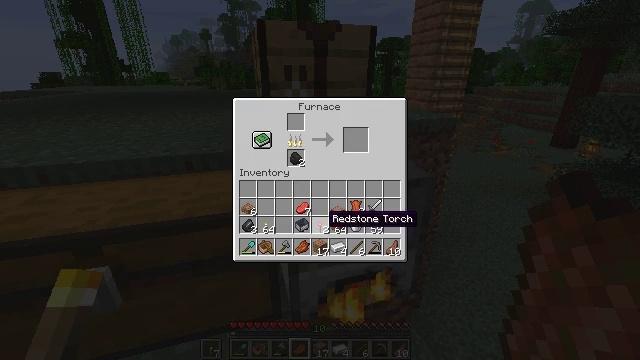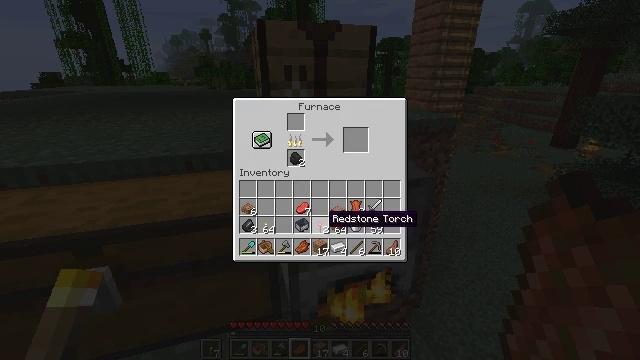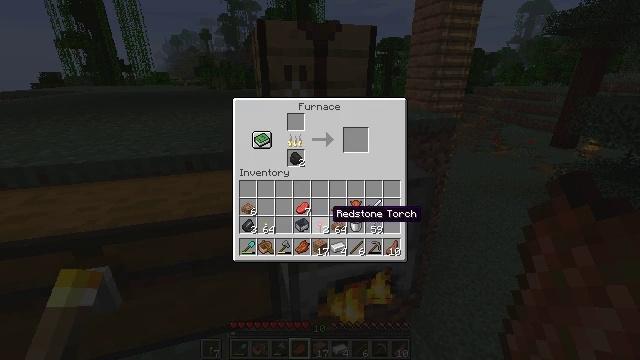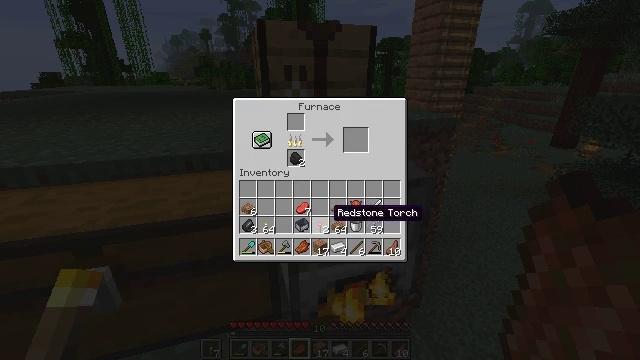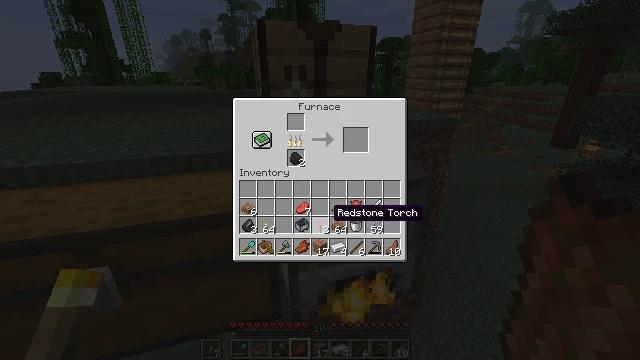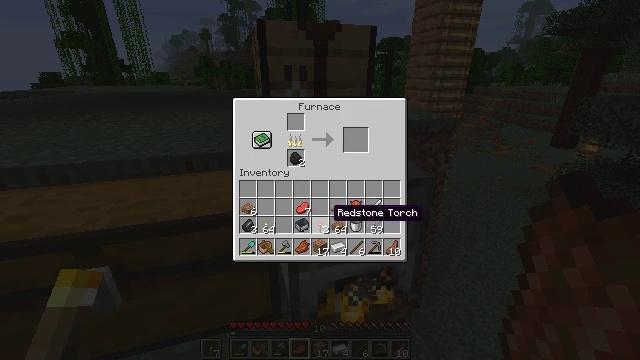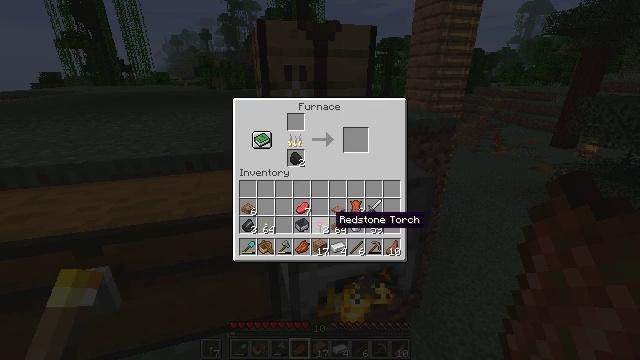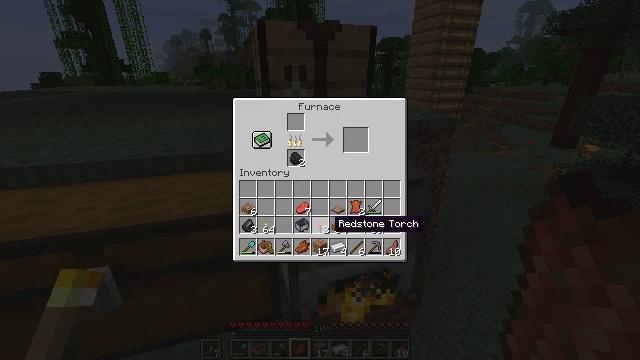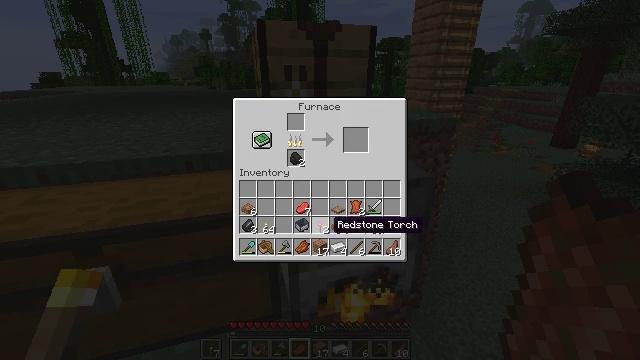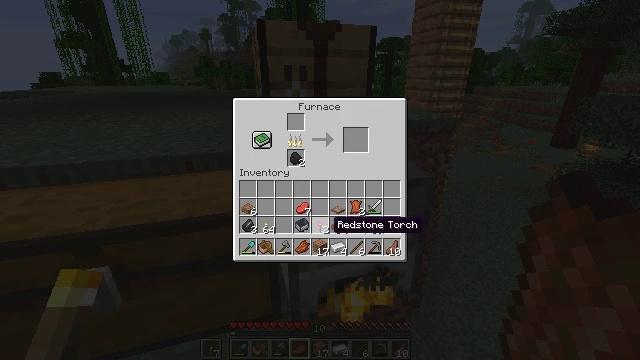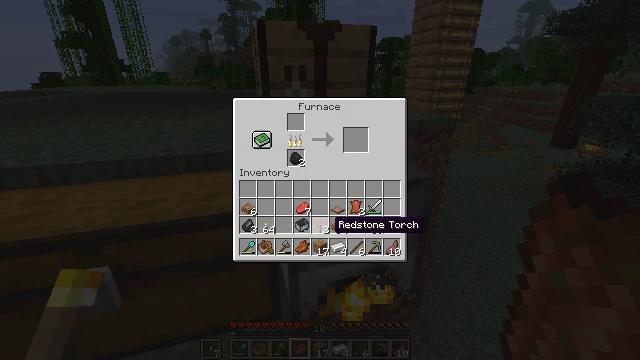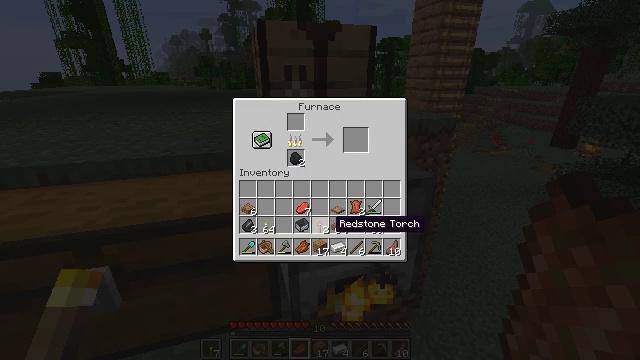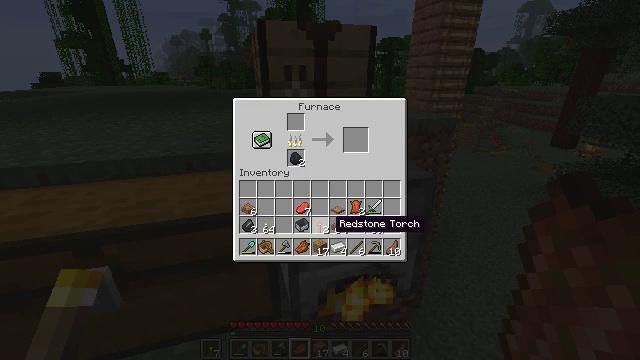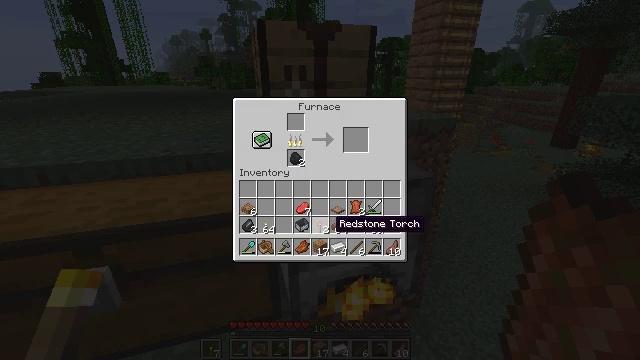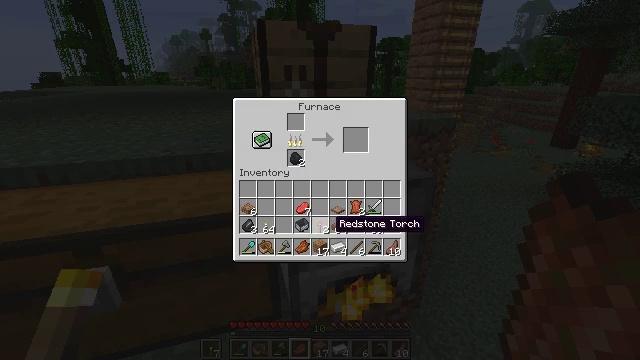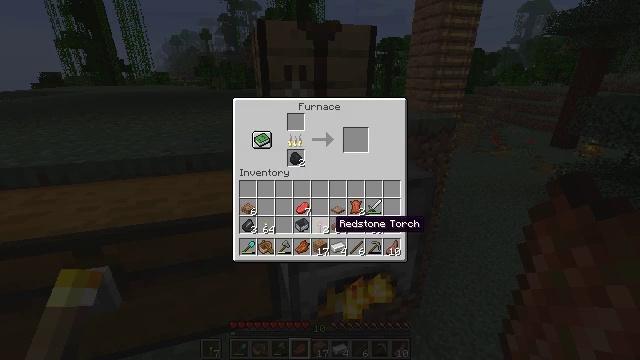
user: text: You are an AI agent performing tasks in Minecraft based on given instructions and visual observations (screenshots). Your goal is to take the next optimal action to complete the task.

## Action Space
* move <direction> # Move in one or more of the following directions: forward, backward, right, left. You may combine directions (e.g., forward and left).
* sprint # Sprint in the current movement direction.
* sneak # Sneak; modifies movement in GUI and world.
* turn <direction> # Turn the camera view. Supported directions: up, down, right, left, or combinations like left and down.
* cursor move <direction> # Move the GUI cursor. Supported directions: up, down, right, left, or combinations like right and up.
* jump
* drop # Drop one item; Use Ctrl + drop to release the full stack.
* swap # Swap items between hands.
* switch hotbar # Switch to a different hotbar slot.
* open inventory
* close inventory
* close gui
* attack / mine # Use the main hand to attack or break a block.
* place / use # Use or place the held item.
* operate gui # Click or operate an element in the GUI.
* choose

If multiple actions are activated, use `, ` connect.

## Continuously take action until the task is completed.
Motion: motion action
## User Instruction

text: Create a jungle sign in the crafting grid.
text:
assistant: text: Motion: no_op
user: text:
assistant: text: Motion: no_op
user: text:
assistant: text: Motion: no_op
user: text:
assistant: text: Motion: no_op
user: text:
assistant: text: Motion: no_op
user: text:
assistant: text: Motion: no_op
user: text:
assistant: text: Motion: no_op
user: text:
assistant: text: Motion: no_op
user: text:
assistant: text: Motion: no_op
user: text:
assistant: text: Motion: no_op
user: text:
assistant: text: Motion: no_op
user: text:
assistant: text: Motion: no_op
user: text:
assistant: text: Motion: no_op
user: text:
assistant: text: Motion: no_op
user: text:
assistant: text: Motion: no_op
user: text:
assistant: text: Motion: no_op
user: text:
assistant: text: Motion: no_op
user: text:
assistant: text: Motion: no_op
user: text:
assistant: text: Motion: close gui
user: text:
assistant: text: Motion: no_op
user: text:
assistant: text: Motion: turn up
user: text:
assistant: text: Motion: turn left and up
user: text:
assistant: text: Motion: turn left and up
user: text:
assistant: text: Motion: turn up
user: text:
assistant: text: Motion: no_op
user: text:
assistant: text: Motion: no_op
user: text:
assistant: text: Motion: use / place
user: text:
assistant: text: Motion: use / place
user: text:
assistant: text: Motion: use / place
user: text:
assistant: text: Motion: use / place